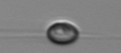
Label: Acanthoica_quattrospina